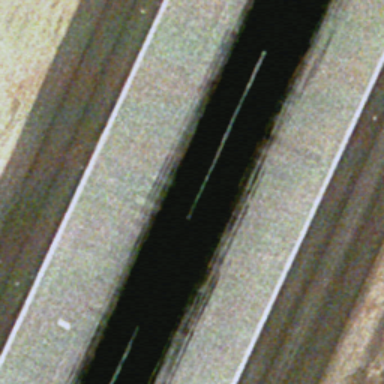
It is a straight runway with some mark lines on it .